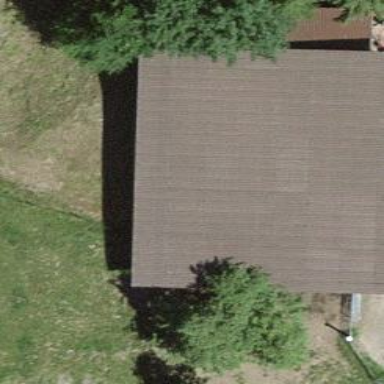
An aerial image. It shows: Barn.